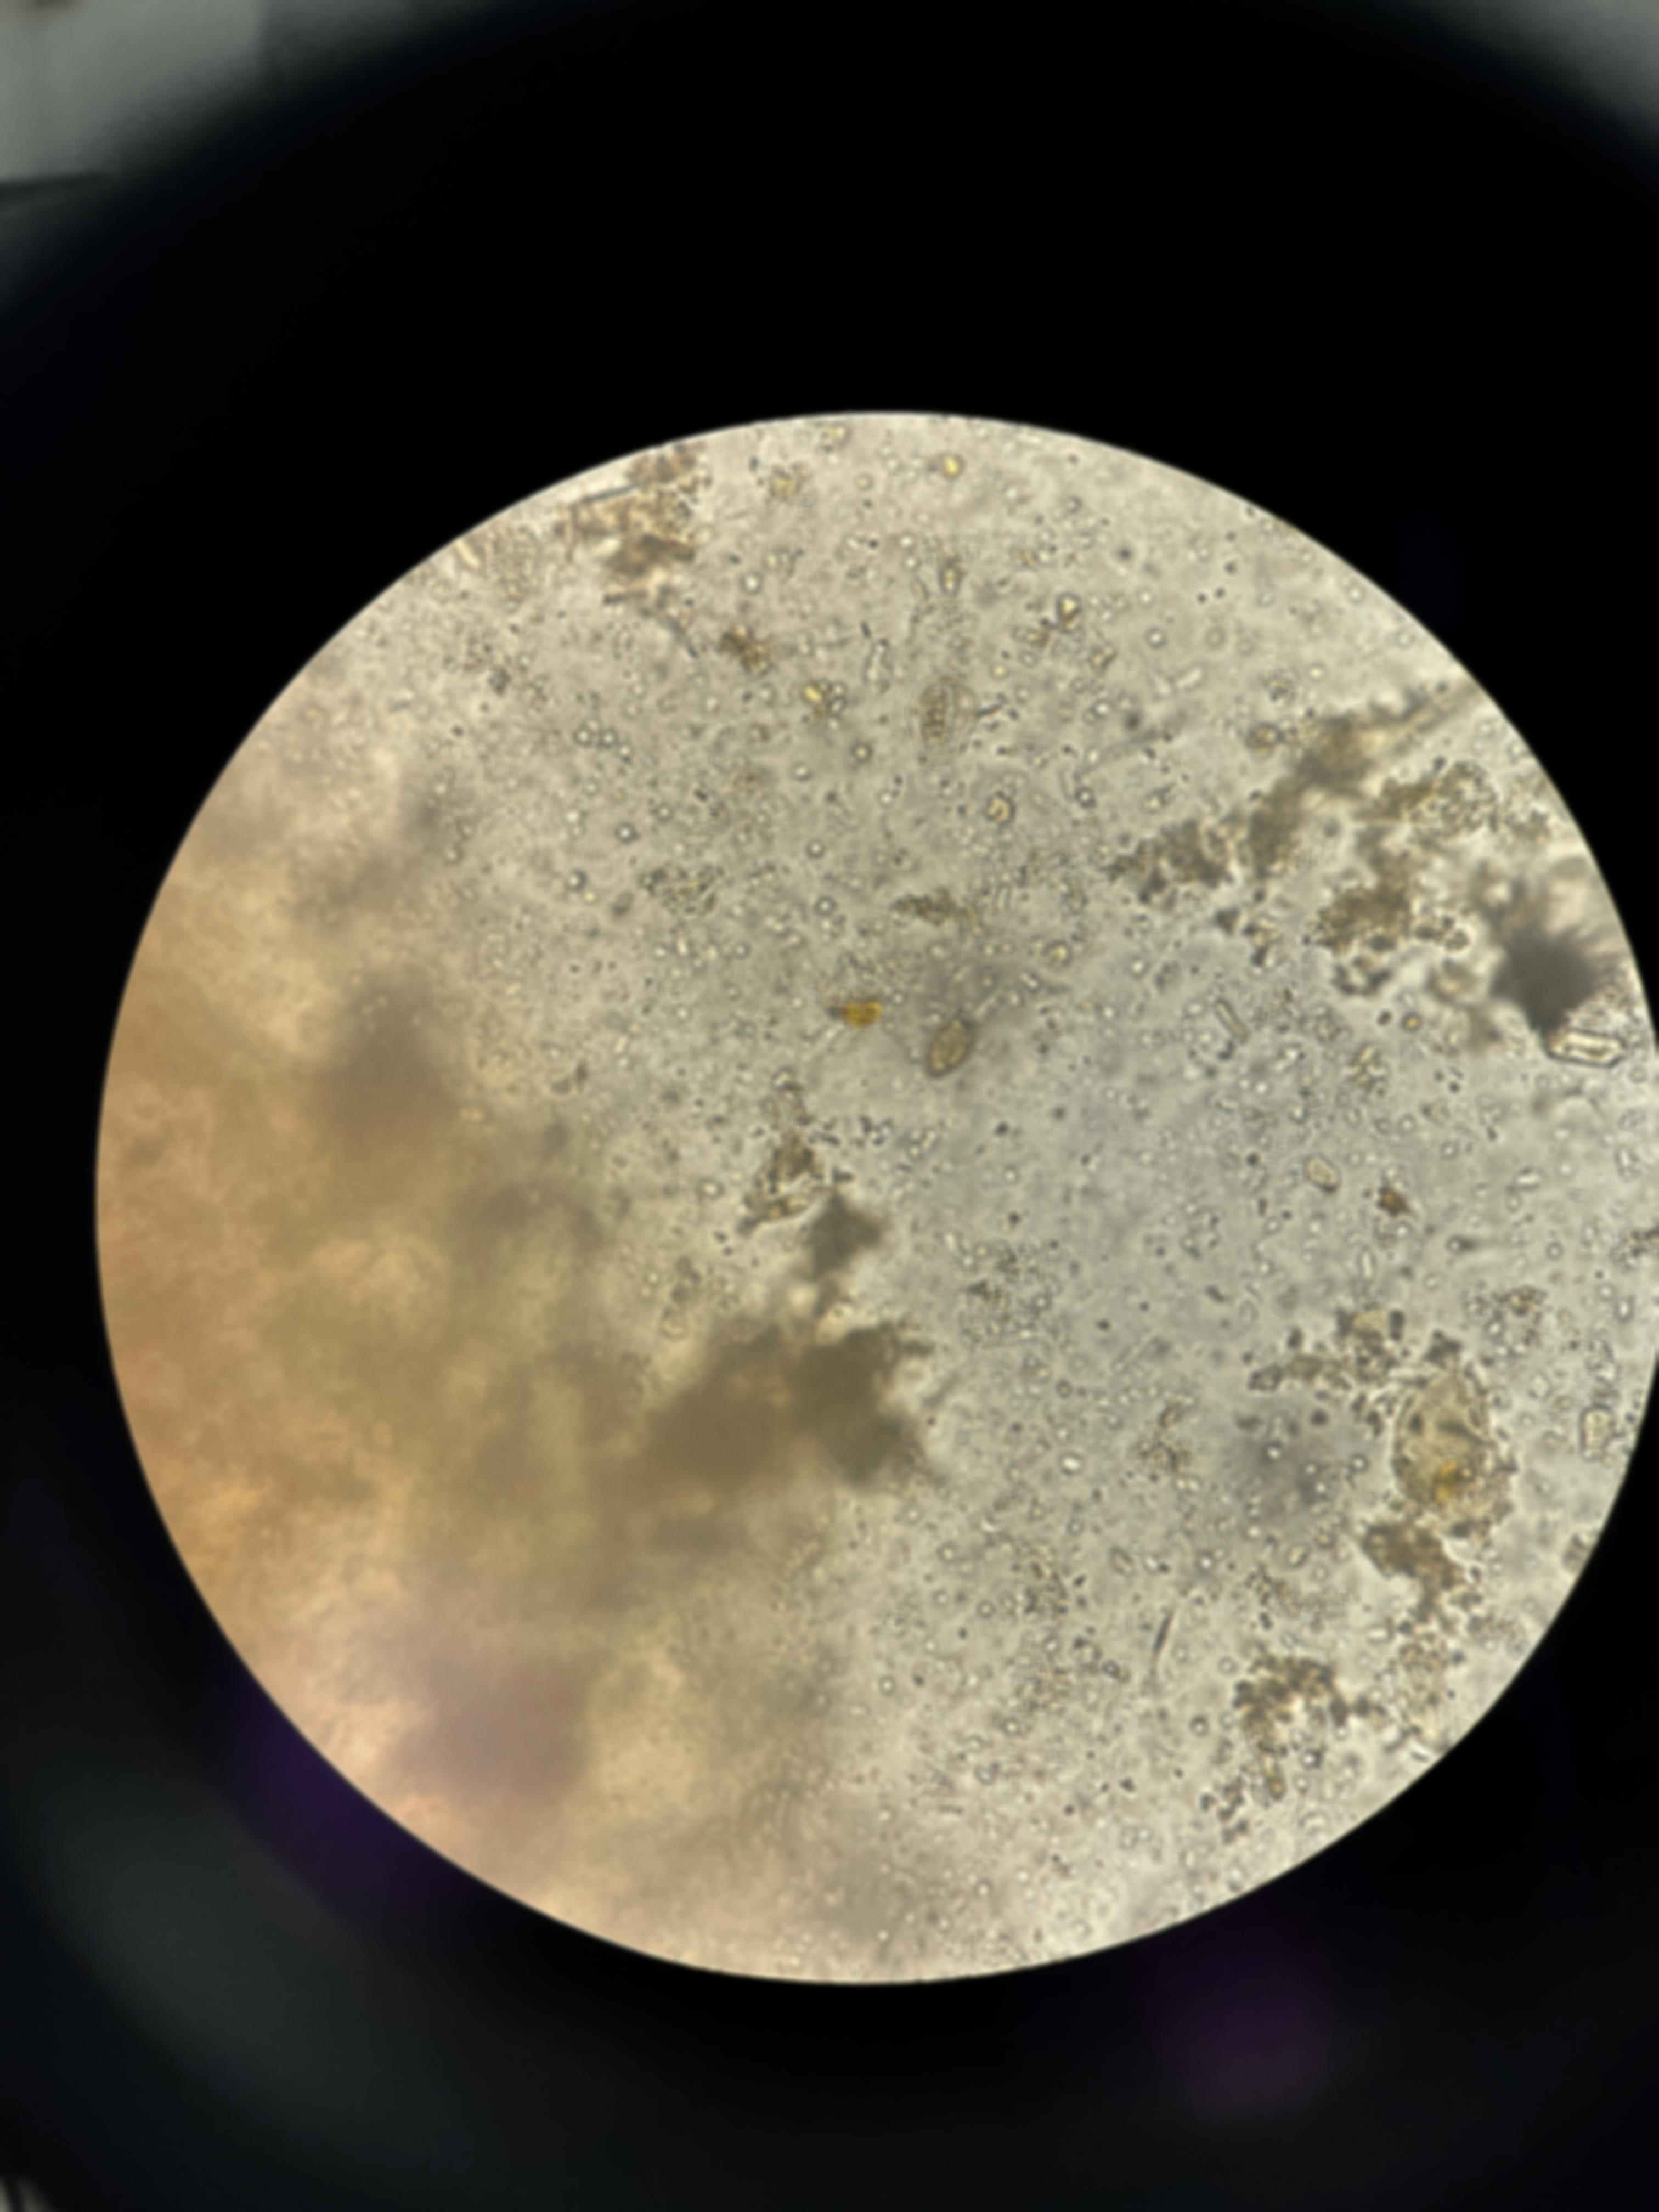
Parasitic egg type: Opisthorchis viverrine